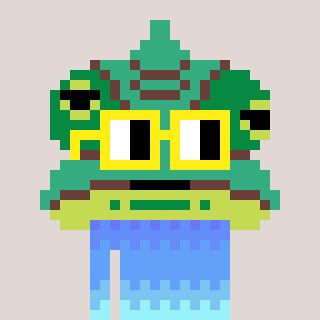
a pixel art character with square yellow glasses, a chameleon-shaped head and a bluegrey-colored body on a warm background